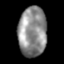
Tissue: skin
Cell type: Epithelial cells
Senescence score: 0.1759
Nuclear area (px): 1383
Mean DAPI intensity: 140.602